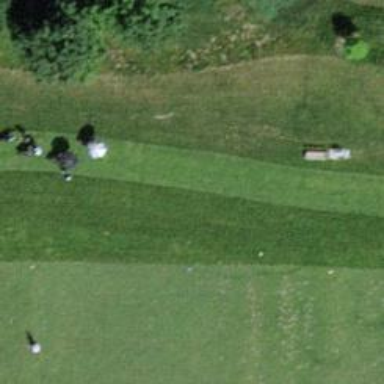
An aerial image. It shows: Golf tee area covered with grass.